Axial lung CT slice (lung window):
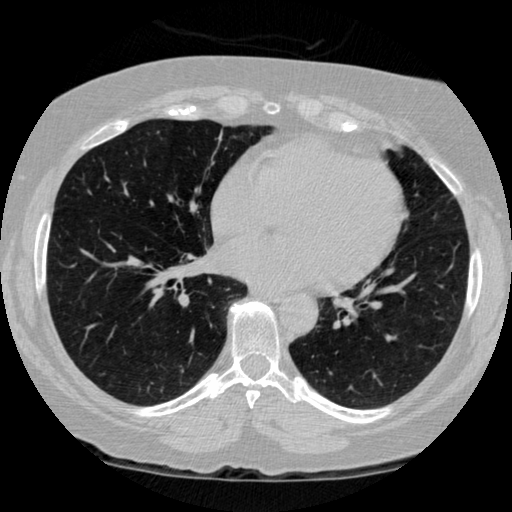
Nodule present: no